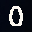
Label: 0